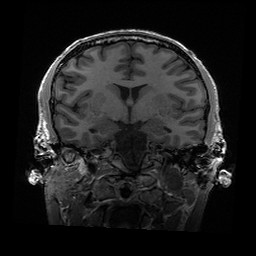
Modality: T1w
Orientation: coronal